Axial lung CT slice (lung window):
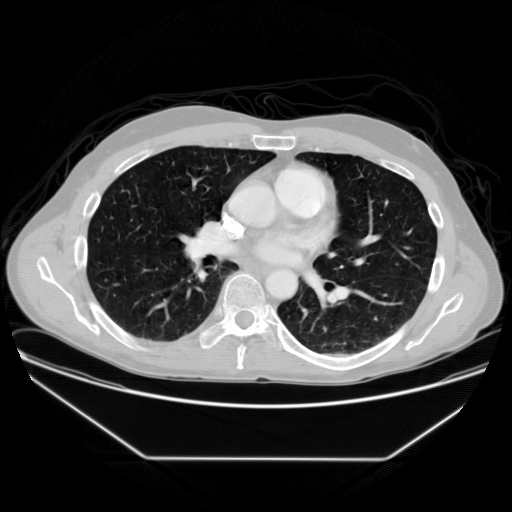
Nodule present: no